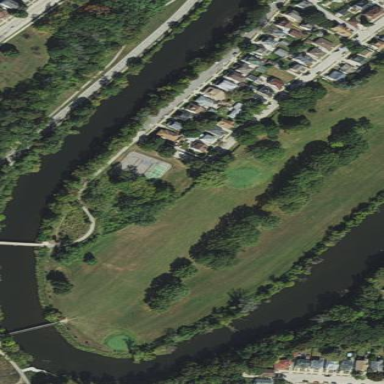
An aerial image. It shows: Grassy area designated as golf fairway.